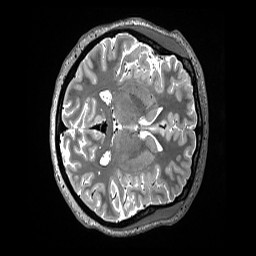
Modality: T2w
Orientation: axial
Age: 33
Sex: female
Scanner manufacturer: siemens
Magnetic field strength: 3 T
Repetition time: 3.2 s
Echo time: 0.564 s